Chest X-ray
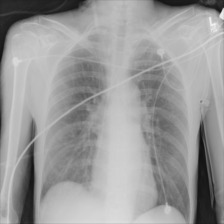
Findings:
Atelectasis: negative
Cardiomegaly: negative
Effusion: negative
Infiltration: negative
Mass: negative
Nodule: negative
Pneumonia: negative
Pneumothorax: negative
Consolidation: negative
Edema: negative
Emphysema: negative
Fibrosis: negative
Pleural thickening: negative
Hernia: negative